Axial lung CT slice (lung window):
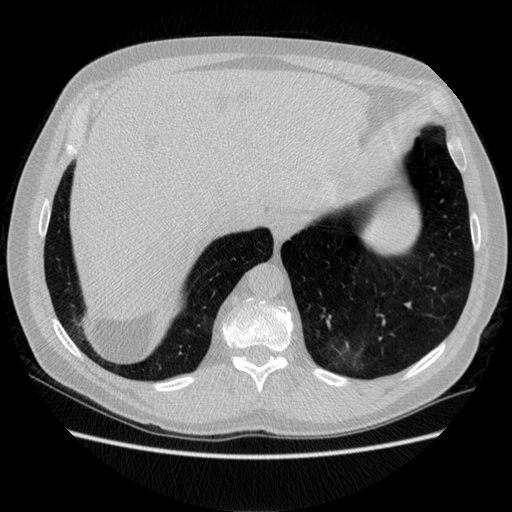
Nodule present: no